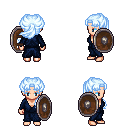
a pixel art fantasy rpg character, female body template, human, light skin, blue robe, gold greaves, white cyan princess hairstyle, shield, four views (front, back, left, right), 2x2 character sprite sheet, small pixel art, hard edges, no anti-aliasing